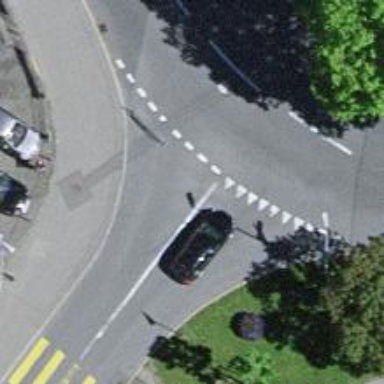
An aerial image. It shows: Road with "give way" sign.